Brain MRI, t1w sequence, axial 2D slice.
Patient: age 37, sex F, weight 95 kg, height 1.95 m
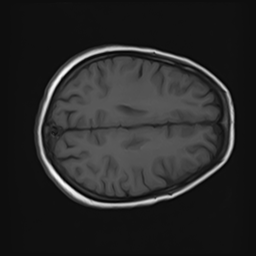